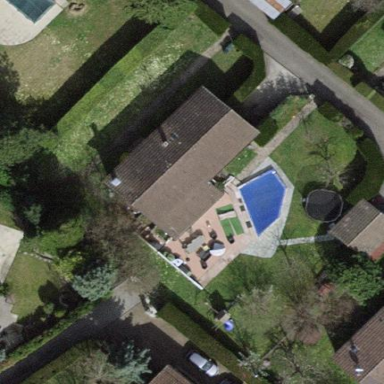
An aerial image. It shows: Garden enclosed by fence.